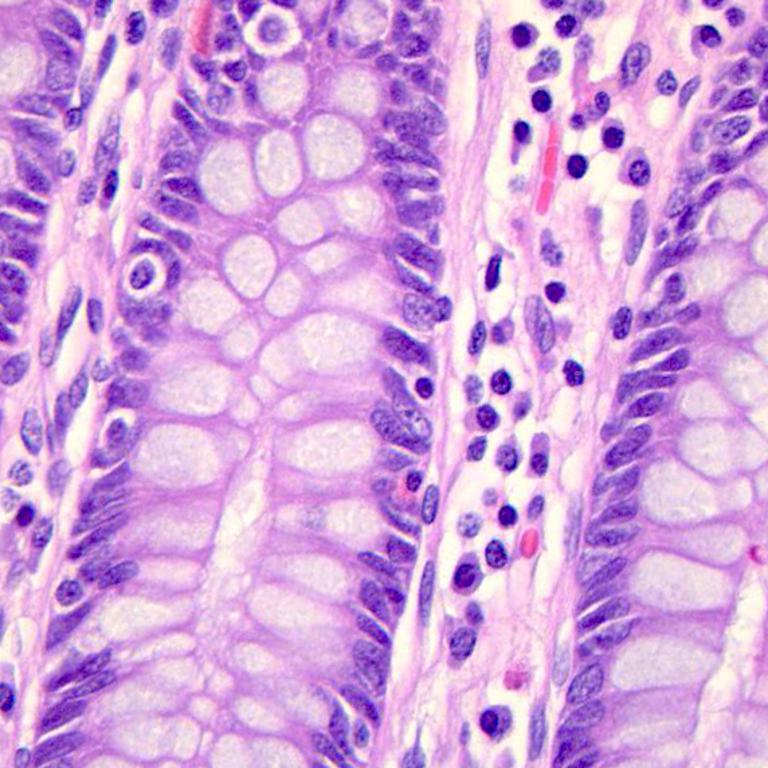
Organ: colon
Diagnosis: benign